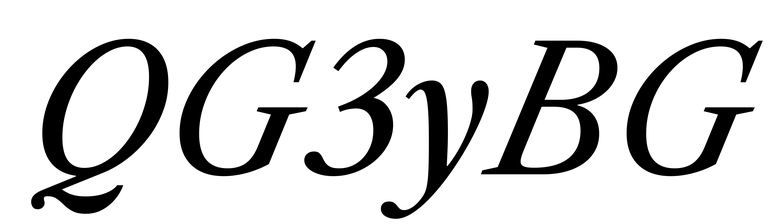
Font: LibreCaslonText-Italic_Italic